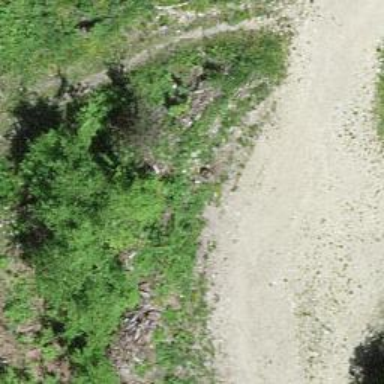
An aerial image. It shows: Unpaved track with grade3 tracktype.